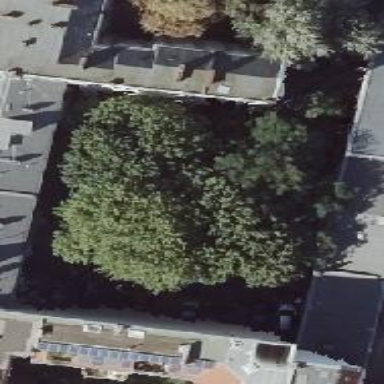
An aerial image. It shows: Garden with deciduous broadleaved trees.